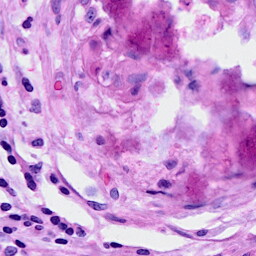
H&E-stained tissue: Breast